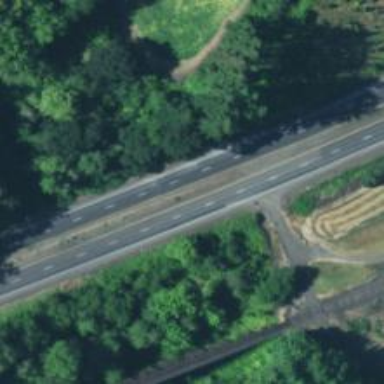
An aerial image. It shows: Primary highway that is also expressway.